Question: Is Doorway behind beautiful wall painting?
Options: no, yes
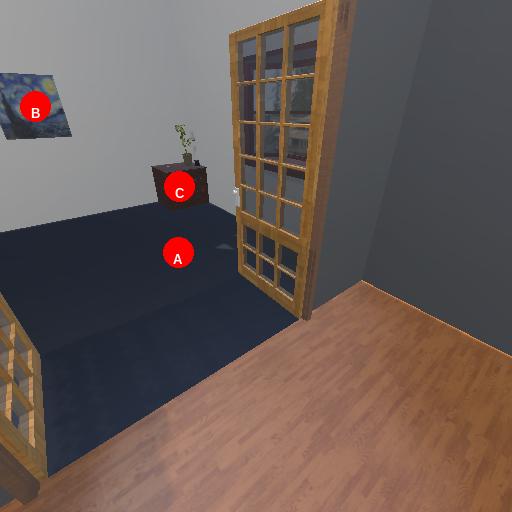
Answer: no